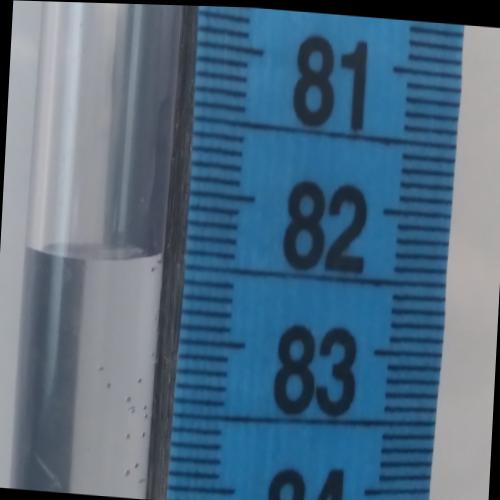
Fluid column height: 82.5 cm